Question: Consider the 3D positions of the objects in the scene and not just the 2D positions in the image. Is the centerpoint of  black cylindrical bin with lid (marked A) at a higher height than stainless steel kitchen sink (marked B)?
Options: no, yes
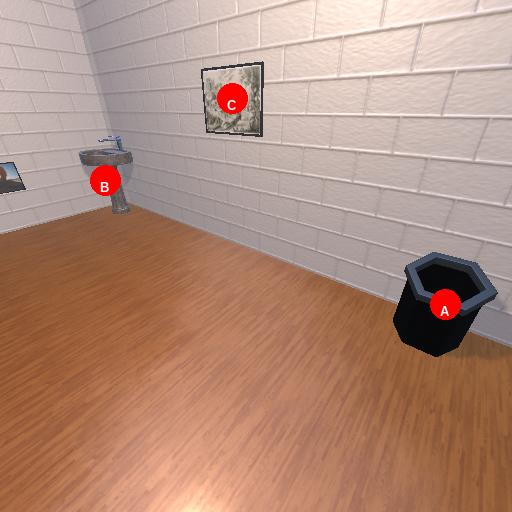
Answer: no